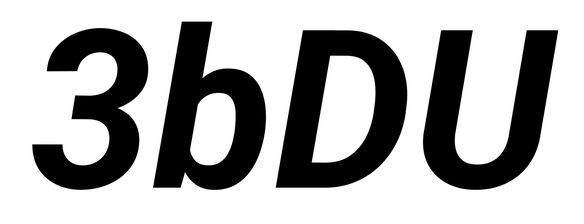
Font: Roboto-Italic_Bold_Italic